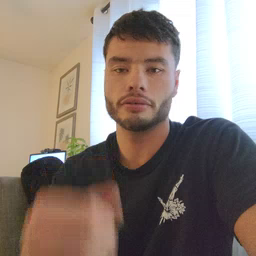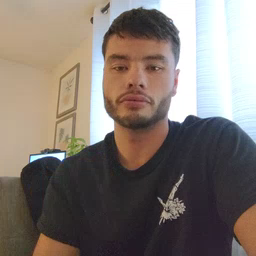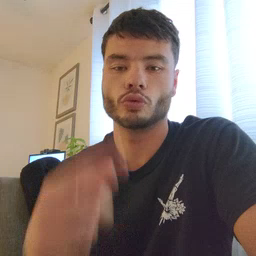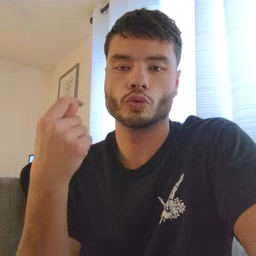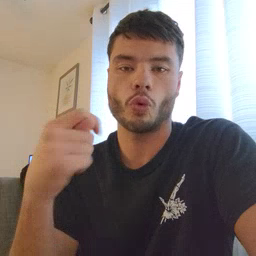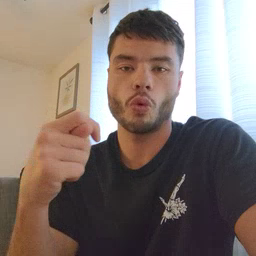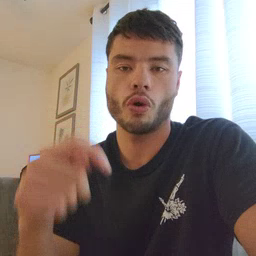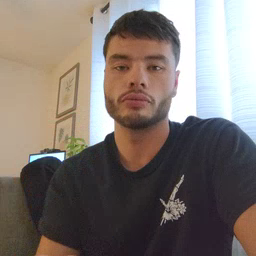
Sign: toy